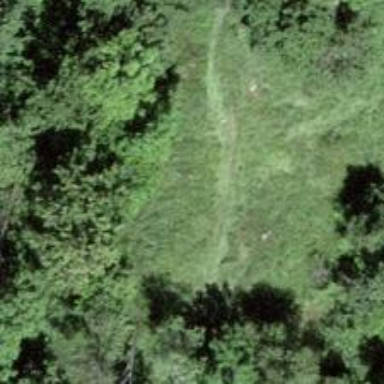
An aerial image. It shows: Path on the ground.